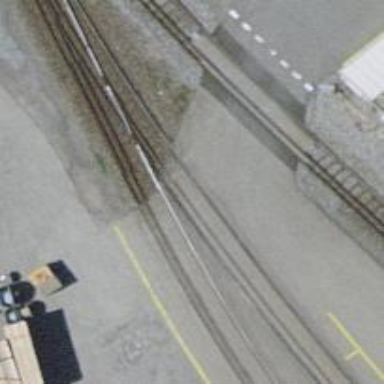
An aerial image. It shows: Single-track railway spur.